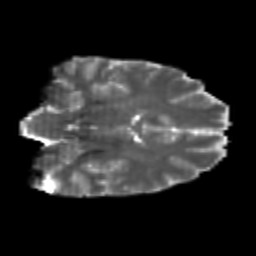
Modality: T2w
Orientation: coronal
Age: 22
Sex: female
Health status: healthy
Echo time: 0.074 s